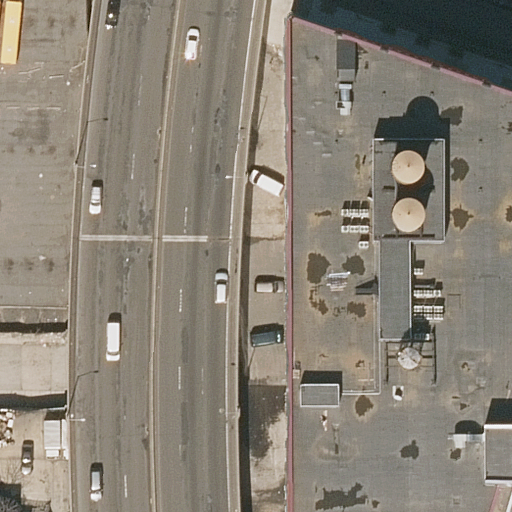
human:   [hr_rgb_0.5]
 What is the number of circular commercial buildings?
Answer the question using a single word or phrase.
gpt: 0

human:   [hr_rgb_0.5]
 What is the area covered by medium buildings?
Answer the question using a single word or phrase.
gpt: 0m2

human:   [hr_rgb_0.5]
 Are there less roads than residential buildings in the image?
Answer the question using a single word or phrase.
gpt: no

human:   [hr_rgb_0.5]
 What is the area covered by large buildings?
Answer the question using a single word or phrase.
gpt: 0m2

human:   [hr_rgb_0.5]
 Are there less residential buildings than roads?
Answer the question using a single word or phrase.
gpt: yes

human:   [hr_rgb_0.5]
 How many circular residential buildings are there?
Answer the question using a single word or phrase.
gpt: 0

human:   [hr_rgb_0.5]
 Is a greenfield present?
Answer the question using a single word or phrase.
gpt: no

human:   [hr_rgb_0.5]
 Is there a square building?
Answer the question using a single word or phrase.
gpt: no

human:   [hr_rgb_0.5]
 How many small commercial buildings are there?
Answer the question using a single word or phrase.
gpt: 0

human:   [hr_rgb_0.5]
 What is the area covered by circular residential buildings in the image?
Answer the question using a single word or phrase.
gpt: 0m2

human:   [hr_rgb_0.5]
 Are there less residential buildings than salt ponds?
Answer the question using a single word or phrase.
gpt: no

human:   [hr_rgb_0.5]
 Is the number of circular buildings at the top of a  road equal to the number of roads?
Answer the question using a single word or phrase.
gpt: no

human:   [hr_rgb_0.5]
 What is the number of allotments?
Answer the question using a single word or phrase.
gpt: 0

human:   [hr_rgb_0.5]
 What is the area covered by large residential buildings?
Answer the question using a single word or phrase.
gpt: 0m2

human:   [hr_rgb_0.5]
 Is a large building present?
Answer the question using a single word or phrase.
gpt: no

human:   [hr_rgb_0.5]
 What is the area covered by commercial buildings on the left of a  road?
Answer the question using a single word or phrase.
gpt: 0m2

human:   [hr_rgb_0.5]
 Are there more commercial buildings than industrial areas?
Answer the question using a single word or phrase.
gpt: no

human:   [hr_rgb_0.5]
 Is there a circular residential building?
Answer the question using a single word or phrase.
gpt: no

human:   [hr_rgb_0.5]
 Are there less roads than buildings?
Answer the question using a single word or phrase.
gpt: no

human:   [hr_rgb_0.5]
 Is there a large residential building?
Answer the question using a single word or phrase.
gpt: no

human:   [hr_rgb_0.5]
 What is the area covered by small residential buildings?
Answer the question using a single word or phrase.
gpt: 3m2

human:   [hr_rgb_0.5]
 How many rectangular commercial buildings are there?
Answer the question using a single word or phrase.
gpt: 0

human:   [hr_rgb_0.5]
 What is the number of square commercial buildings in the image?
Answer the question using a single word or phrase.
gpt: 0

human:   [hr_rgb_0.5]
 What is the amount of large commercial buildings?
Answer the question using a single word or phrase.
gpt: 0

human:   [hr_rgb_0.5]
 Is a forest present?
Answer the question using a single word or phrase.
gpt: no

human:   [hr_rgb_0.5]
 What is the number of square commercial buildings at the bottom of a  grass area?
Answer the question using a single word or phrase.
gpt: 0

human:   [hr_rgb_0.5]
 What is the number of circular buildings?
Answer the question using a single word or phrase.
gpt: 0

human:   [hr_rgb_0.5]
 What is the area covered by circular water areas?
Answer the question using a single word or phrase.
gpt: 0m2

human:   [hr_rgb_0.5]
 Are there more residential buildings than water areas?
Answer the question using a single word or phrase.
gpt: yes

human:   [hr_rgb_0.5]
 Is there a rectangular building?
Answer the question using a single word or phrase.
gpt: yes

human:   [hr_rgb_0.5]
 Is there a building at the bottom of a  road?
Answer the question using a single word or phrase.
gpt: yes

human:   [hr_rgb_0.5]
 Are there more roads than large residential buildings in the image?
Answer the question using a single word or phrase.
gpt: yes

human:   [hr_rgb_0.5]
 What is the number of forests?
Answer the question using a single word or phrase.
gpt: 0

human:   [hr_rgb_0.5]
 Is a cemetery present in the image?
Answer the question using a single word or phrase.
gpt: no

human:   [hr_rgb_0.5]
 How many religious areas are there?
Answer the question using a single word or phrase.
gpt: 0

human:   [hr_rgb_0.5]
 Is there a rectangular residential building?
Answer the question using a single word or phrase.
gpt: yes